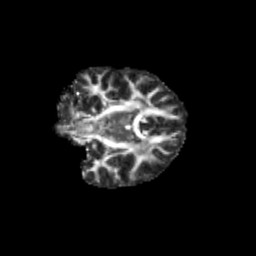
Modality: FA
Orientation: coronal
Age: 11
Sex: female
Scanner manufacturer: siemens
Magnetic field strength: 3 T
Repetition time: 3.8 s
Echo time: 0.07 s